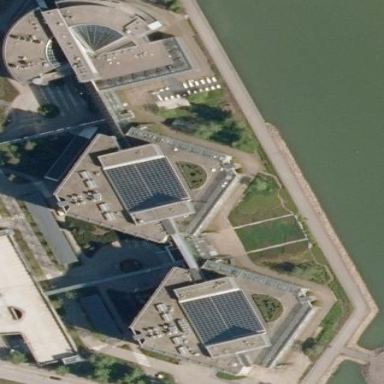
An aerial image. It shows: Office building.